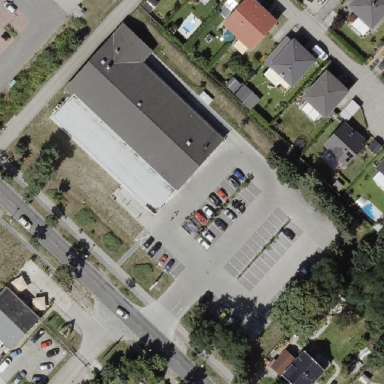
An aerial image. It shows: Retail area.